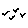
Label: bird